Interaction volume radius: 10 \u00c5
Interaction volume height: 45 \u00c5
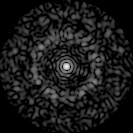
Disorder parameter: 0.8306